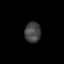
Tissue: skin
Cell type: Epithelial cells
Senescence score: 0.2135
Nuclear area (px): 322
Mean DAPI intensity: 68.329